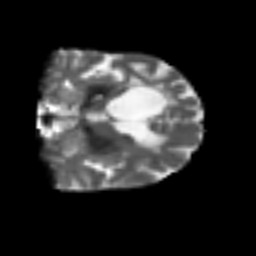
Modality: T2w
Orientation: coronal
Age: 54
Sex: female
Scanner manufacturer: siemens
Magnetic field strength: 3 T
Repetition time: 4.987 s
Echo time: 0.0792 s